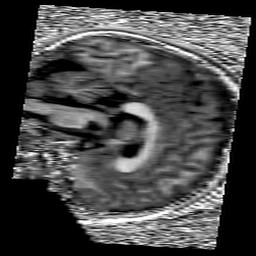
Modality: UNIT1
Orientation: sagittal
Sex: male
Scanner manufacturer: siemens
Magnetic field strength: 3 T
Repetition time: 5 s
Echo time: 0.00368 s